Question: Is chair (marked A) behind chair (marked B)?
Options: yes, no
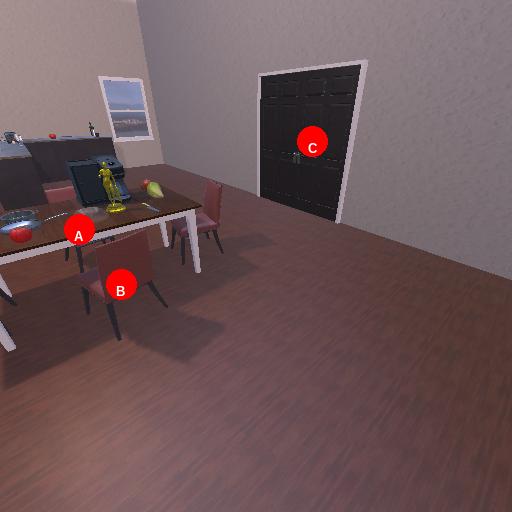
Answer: yes